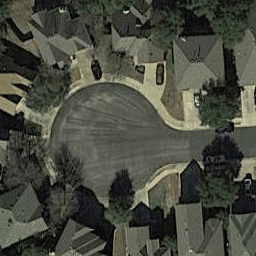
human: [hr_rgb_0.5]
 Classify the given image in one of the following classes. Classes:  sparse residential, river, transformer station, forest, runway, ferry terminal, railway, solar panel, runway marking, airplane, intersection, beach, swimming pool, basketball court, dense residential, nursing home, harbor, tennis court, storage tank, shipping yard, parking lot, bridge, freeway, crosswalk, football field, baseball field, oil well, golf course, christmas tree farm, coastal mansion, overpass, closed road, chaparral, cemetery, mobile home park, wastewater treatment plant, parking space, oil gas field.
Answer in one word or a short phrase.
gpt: closed road